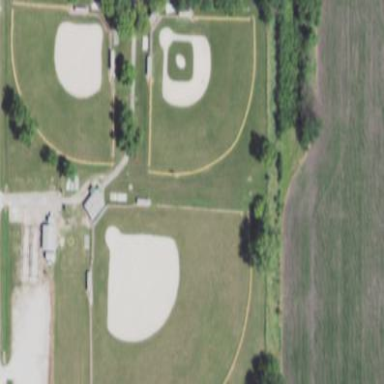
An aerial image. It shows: Fenced softball pitch for leisure and sports activities on land.